Question: I am experience an issue with my layout on tablet devices.
Currently building a video hosting website - each row contains 4 sections, on tablet devices I am using col-sm-6 - this then displays 2 of the items on a row.
Each item has an expandable panel at the bottom of it.
When on tablet devices, when I expand the first item on the left, it then pushes the column below down.
I am wondering if there is anyway of preventing this?
Please see screenshot below:

Codepen: <URL>
The code is as follows:
'''
<div class="container">
<div class="row">
<div class="col-xs-12">
<h1>Animated Videos</h1>
</div>
<div class="col-xs-12 col-sm-6 col-md-3">
<div class="hovereffect" onclick="void(0)">
<img src="images/animated-video-1.jpg" alt="Animated Video 1 Preview" class="img-responsive videoThumbnail" />
<div class="overlay">
<h2>Animated Video #1</h2>
<a class="info" href="animated-video-2.html">WATCH NOW</a>
</div>
</div>
<div class="clear">&nbsp;</div>
<h3 class="videoTitle">LMS Explainer</h3>
<p class="featuredText">Quisque rhoncus, nunc ac rhoncus pellentesque. </p>
<p class="read-more"><a data-toggle="collapse" data-target="#animated-video-1" class="collapsed">Read More</a></p>
<div id="animated-video-1" class="collapse">
<p class="expandedText">Praesent quis erat non leo pulvinar luctus. Etiam vitae enim blandit, aliquam eros ut, euismod libero.</p>
</div>
</div>
<div class="col-xs-12 col-sm-6 col-md-3">
<div class="hovereffect" onclick="void(0)">
<img src="images/animated-video-2.jpg" alt="Animated Video 1 Preview" class="img-responsive videoThumbnail" />
<div class="overlay">
<h2>Animated Video #2</h2>
<a class="info" href="animated-video-3.html">WATCH NOW</a>
</div>
</div>
<div class="clear">&nbsp;</div>
<h3 class="videoTitle">Positive Psychology #1</h3>
<p class="featuredText">Donec id odio nulla. Vivamus pretium sagittis sem in elementum.</p>
<p class="read-more"><a data-toggle="collapse" data-target="#animated-video-2" class="collapsed">Read More</a></p>
<div id="animated-video-2" class="collapse">
<p class="expandedText">Sed gravida magna sit amet mollis bibendum. Praesent vel augue ornare, rutrum augue eget, laoreet libero. Etiam vitae magna lectus.</p>
</div>
</div>
<div class="col-xs-12 col-sm-6 col-md-3">
<div class="hovereffect" onclick="void(0)">
<img src="images/animated-video-3.jpg" alt="Animated Video 1 Preview" class="img-responsive videoThumbnail" />
<div class="overlay">
<h2>Animated Video #3</h2>
<a class="info" href="animated-video-4.html">WATCH NOW</a>
</div>
</div>
<div class="clear">&nbsp;</div>
<h3 class="videoTitle">Positive Psychology #2</h3>
<p class="featuredText">Morbi aliquet quam sed enim dictum, eu ultricies dui cursus.</p>
<p class="read-more"><a data-toggle="collapse" data-target="#animated-video-3" class="collapsed">Read More</a></p>
<div id="animated-video-3" class="collapse">
<p class="expandedText">Duis a augue ac felis semper ultrices at quis mauris. Morbi id velit eu lacus fermentum efficitur non eget lacus. Proin volutpat est et quam congue hendrerit.</p>
</div>
</div>
<div class="col-xs-12 col-sm-6 col-md-3">
<div class="hovereffect" onclick="void(0)">
<img src="images/animated-video-4.jpg" alt="Animated Video 1 Preview" class="img-responsive videoThumbnail" />
<div class="overlay">
<h2>Animated Video #4</h2>
<a class="info" href="animated-video-5.html">WATCH NOW</a>
</div>
</div>
<div class="clear">&nbsp;</div>
<h3 class="videoTitle">Interactive Video Explainer</h3>
<p class="featuredText">Lorem ipsum dolor sit amet, consectetur adipiscing elit. </p>
<p class="read-more"><a data-toggle="collapse" data-target="#animated-video-4" class="collapsed">Read More</a></p>
<div id="animated-video-4" class="collapse">
<p class="expandedText">Phasellus luctus tortor ut quam volutpat condimentum. Nunc nec felis finibus, pharetra lacus a, aliquam ante.</p>
</div>
</div>
</div>
</div>
'''
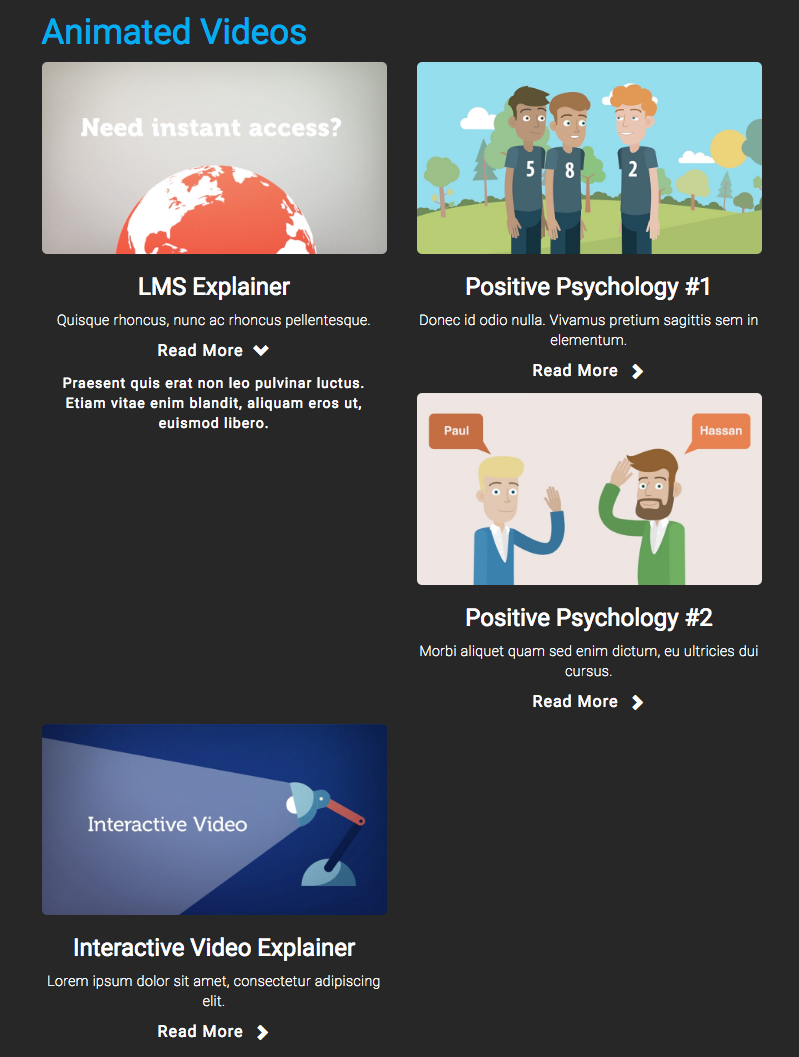
Answer: After your second div (the Psychology one) add this line:
'''
<div class="clearfix"></div>
'''
Add more clearfix divs just after any div that's preventing the successive div from lining up properly.